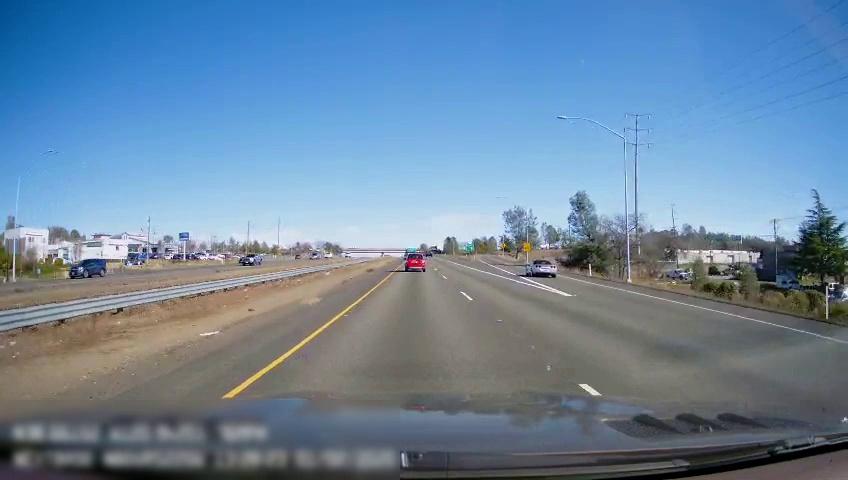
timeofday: Day
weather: Sunny
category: Drivable Space
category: Drivable Space
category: Vehicles | SUV
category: Vehicles | Car
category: Vehicles | SUV
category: Vehicles | SUV
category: Vehicles | Truck
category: Lanes | Current Lane
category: Lanes | Current Lane
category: Lanes | Alternate Lane
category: Lanes | Alternate Lane
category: Lanes | Alternate Lane
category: Traffic | Signs
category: Traffic | Signs
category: Traffic | Signs